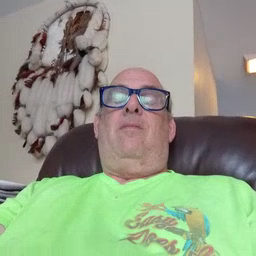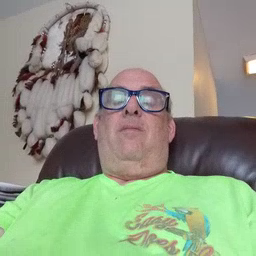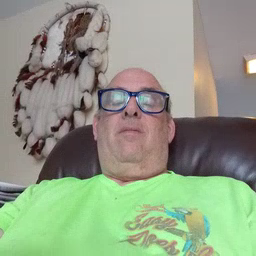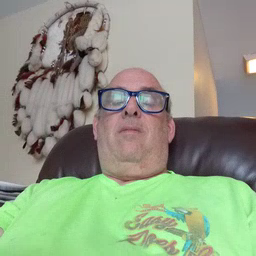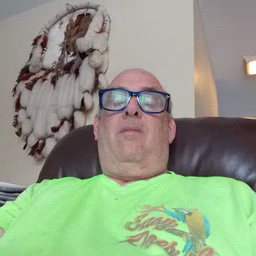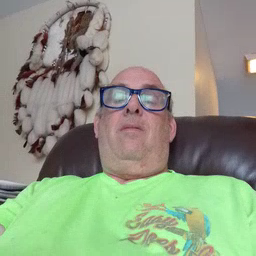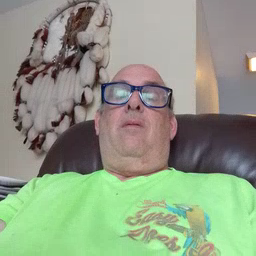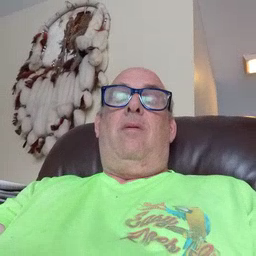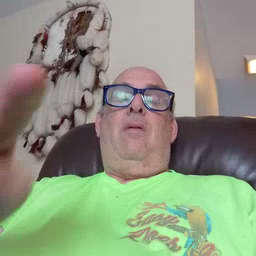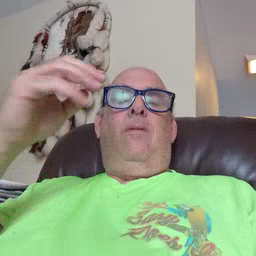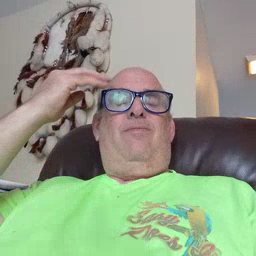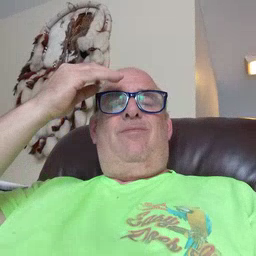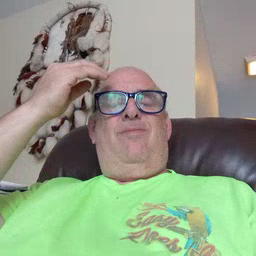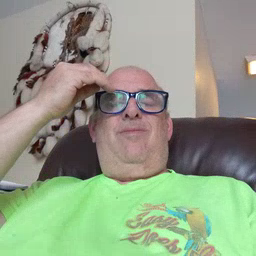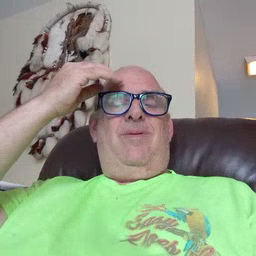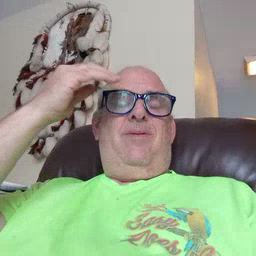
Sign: think